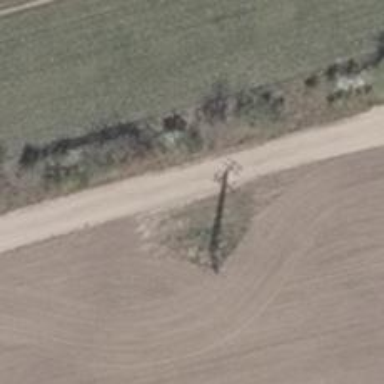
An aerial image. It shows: Power pole.